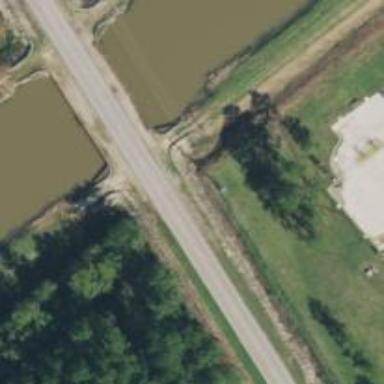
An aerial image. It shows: Tertiary road passing over bridge.